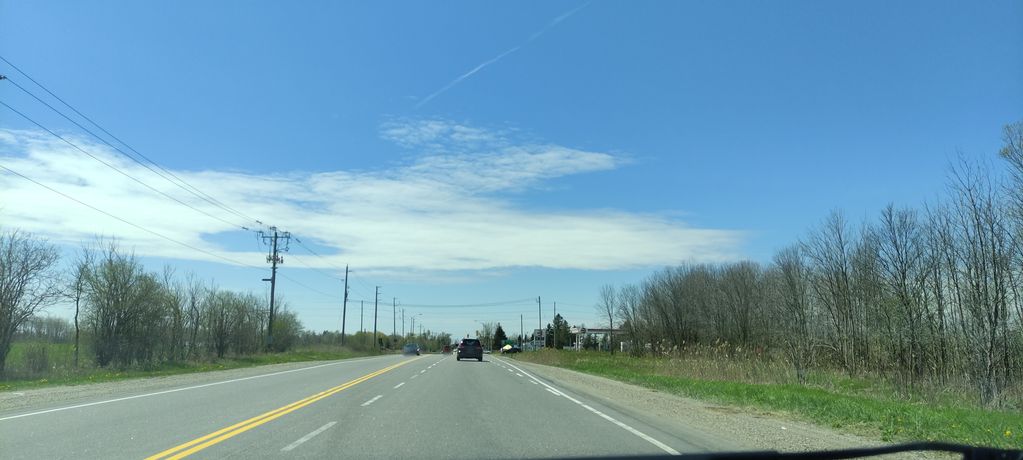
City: kitchener-waterloo